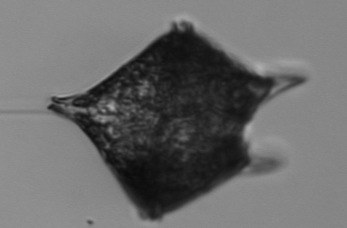
Label: Protoperidinium